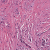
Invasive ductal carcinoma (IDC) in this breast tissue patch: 1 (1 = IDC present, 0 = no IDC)